Interaction volume radius: 5 \u00c5
Interaction volume height: 10 \u00c5
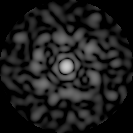
Disorder parameter: 0.8473